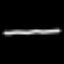
Label: line